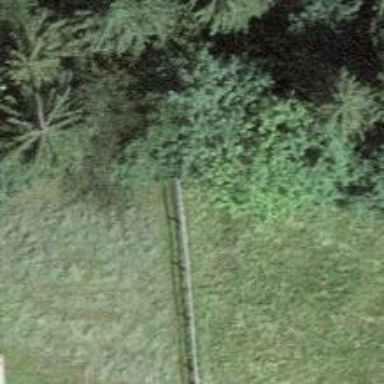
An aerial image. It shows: Fence is in the image.